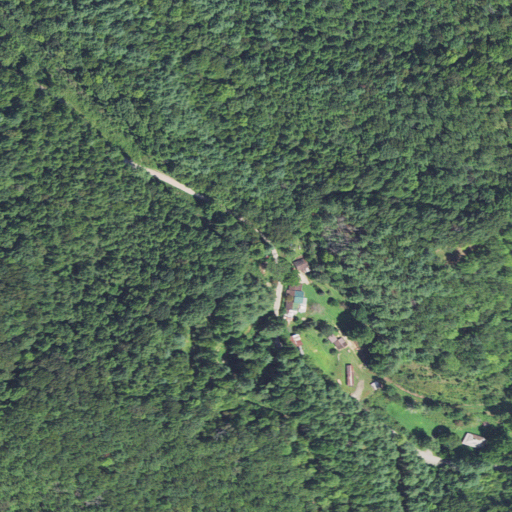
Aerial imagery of gap in North Carolina named Hightower Gap containing deciduous forest, mixed forest, open development, evergreen forest, and pasture